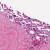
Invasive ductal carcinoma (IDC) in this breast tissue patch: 0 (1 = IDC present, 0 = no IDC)